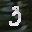
Label: 3